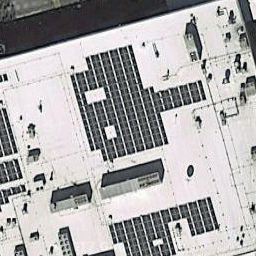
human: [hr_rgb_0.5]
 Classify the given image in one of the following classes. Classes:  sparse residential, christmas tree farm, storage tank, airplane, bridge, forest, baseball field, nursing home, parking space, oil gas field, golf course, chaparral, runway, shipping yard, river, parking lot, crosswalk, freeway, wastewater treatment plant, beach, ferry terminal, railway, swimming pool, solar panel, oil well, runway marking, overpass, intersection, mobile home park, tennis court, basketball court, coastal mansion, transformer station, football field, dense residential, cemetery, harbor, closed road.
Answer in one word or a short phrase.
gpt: solar panel